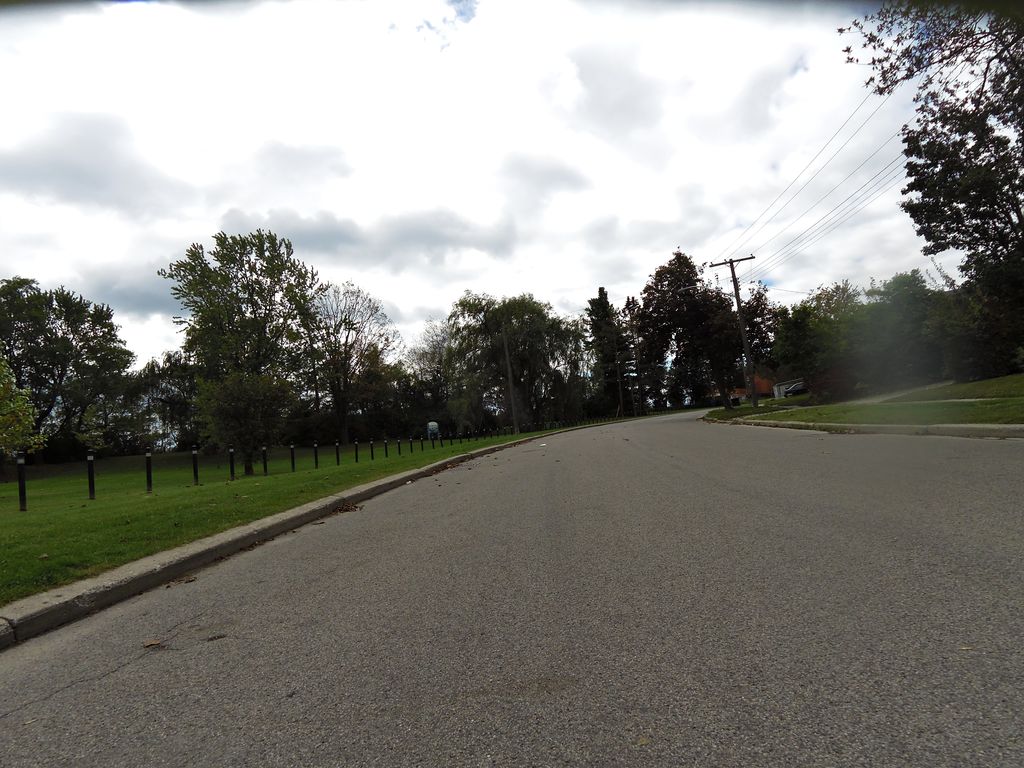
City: toronto